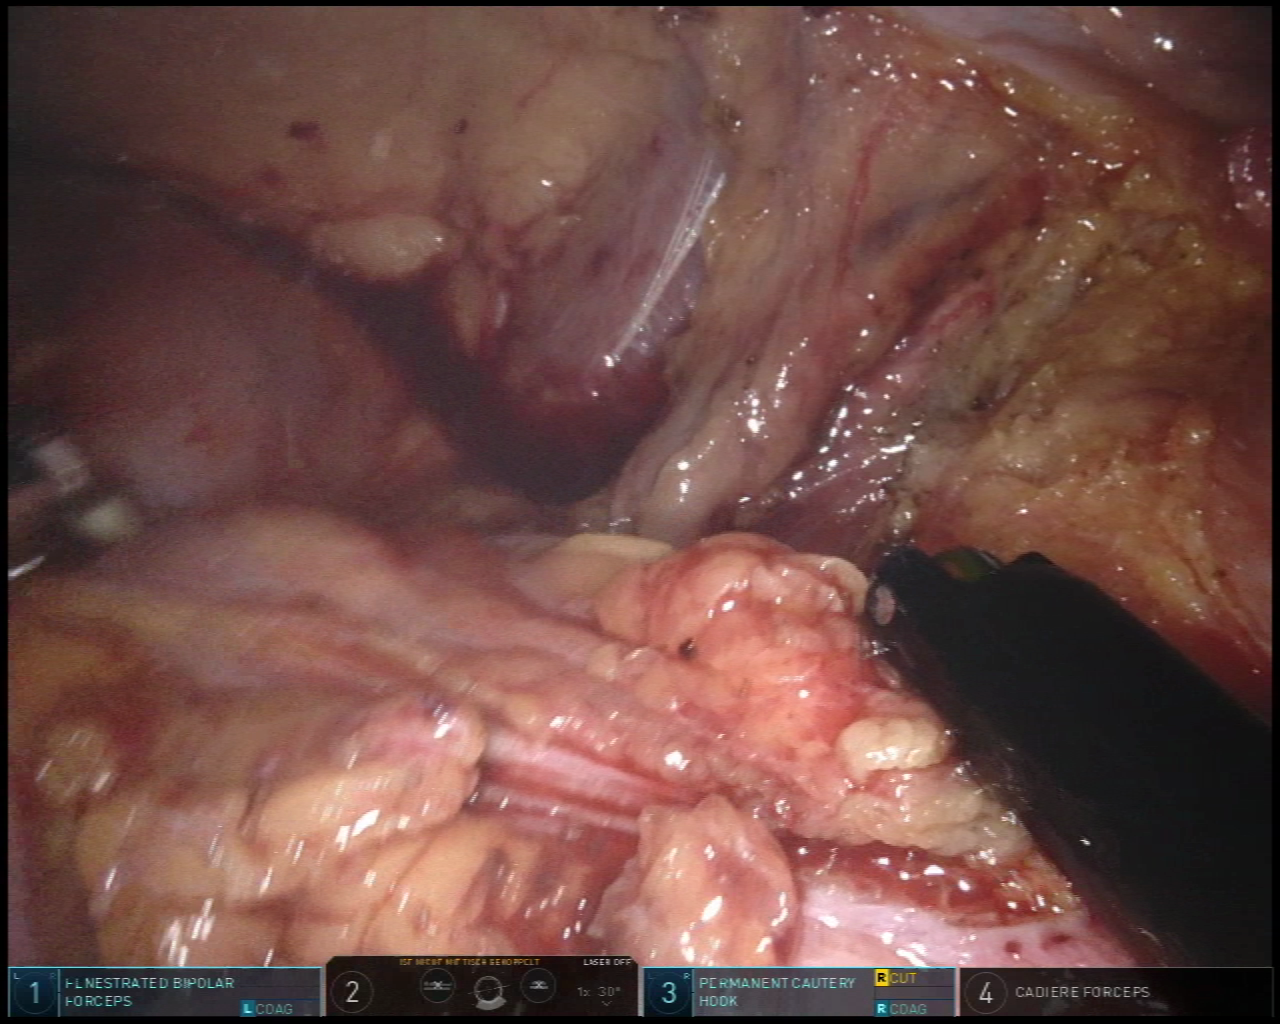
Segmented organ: ureter
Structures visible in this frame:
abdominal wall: no
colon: yes
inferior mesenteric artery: no
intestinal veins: no
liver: no
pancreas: no
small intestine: no
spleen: no
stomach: no
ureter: yes
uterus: no
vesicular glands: no